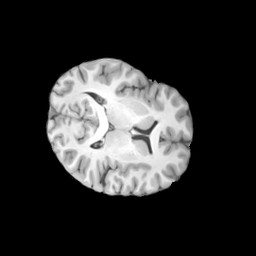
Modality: T1w
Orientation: axial
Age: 20
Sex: female
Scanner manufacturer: siemens
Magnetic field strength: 3 T
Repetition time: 2 s
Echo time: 0.0024 s